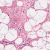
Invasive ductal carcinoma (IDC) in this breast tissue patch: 0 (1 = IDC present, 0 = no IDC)